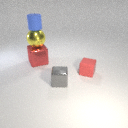
small red rubber cube to the right of large red metal cube